Question: I have this query:
'''
SELECT [ScheduleId]
,[EventId]
,s.[SkillId]
,[ADEmployeeId]
,sk.[Description]
FROM [Schedule] s
INNER JOIN [Skills] sk
ON s.SkillId = sk.SkillId
WHERE EventId = 1
'''
And this is the output:

I want to have another column which will say for each description how many positions are available (will count the rows which has the same description) and also one more column which will count how many rows which have same description have ADEmployeeID.
In the example of the image, two additional columns should have data like this:
1 | 1
3 | 1
1 | 0
3 | 1
3 | 1
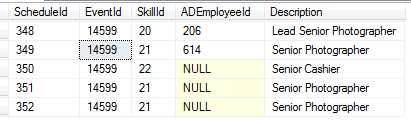
Answer: You want window functions:
'''
SELECT [ScheduleId],[EventId], s.[SkillId], [ADEmployeeId], sk.[Description],
COUNT(*) OVER (PARTITION BY sk.Description) as col1,
COUNT(ADEmployeeId) OVER (PARTITION BY sk.Description) as col2
FROM [Schedule] s INNER JOIN
[Skills] sk
ON s.SkillId = sk.SkillId
WHERE EventId = 1;
'''